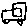
Label: car